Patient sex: M
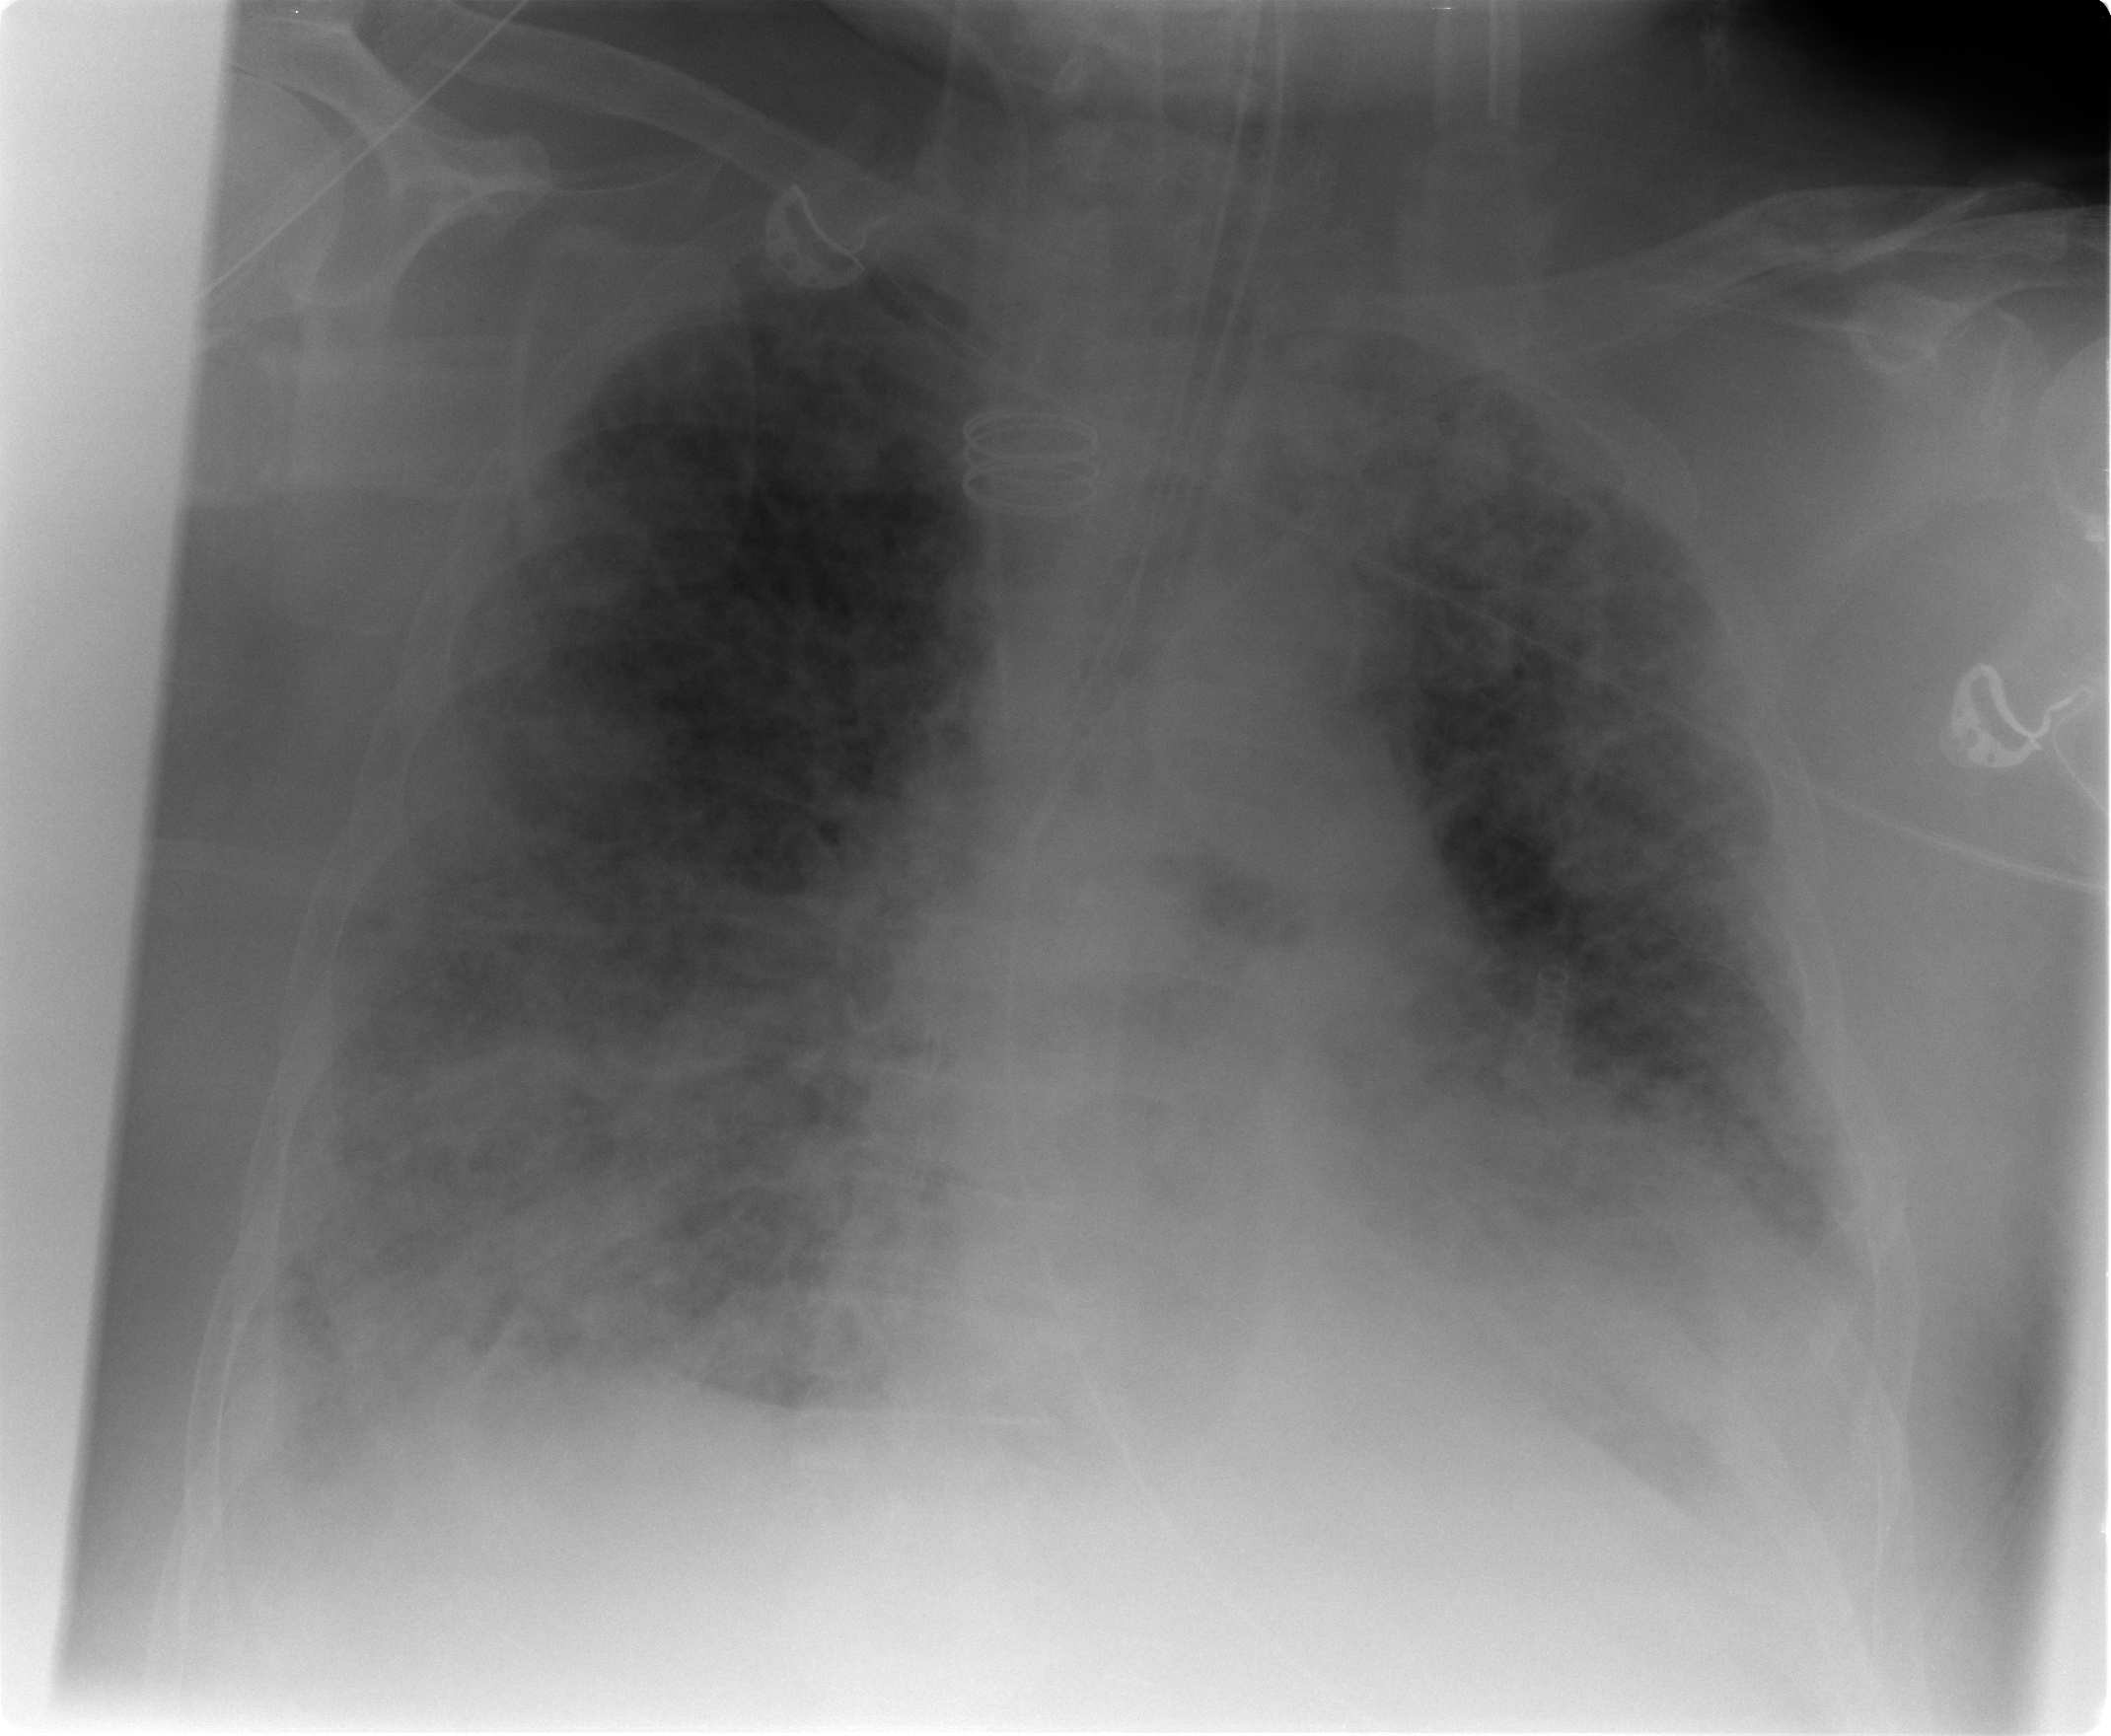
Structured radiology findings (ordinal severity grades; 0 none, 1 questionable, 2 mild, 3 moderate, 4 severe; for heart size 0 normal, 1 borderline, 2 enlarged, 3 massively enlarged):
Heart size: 2
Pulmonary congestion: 3
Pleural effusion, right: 2
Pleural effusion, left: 2
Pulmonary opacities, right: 3
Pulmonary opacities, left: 3
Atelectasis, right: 3
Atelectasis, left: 3